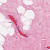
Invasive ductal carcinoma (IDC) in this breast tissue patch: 0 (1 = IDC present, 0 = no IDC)